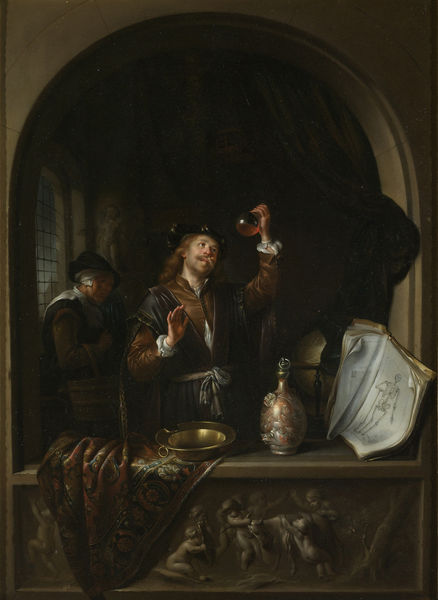
Titel: De dokter
Künstler: Gerard Dou
Standort: Amsterdam
Institution: Rijksmuseum
Schlagwörter: dunkel, gemälde, mann, schatten, menschen, braun, fenster, glas, licht, männer, raum, tuch, bart, schale, vorhang, gold, krug, vase, relief, wein, buch, karaffe, skelett, mittelalter, chemie, labor, apothe